Question: Imagine you have these files in your project:
'''
a/b/first.png
a/first.png
'''
If I trigger projectile with 'C-c p f' and write first.png, and I write first.png , it will show me both files. Is there a way to select the next file?
Example:
In the image below, the first file in the list is .document. Without writing any other letter, is it possible to switch through the list provided by projectile? Is there a combination that will cycle through those file names, like , press some key combination and then .gitignore is selected?
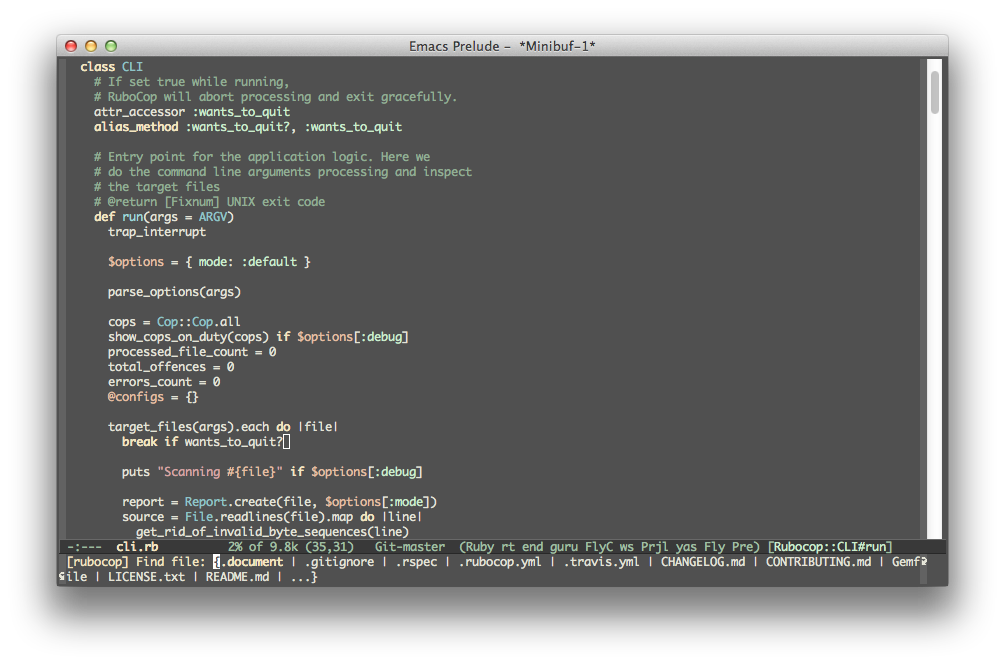
Answer: If I correctly understand, the projectile uses the <URL> uses the 'C-s' to switch to next file name, and 'C-r' to switch to previous file. See "Using IDO" section in previous link